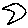
Label: moon